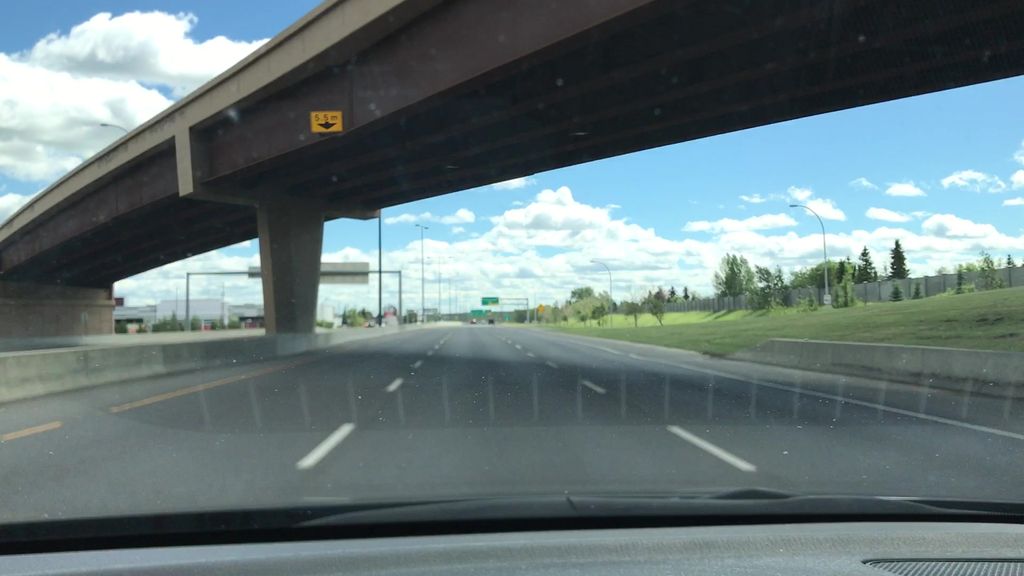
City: edmonton